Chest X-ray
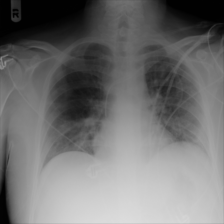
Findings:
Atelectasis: negative
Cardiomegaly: negative
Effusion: negative
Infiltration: negative
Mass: negative
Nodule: positive
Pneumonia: negative
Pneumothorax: negative
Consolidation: negative
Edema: negative
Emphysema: negative
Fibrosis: negative
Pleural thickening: negative
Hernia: negative